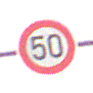
Verkehrszeichen: Geschwindigkeit50
Umgebung: Outdoor, Nature
Tageszeit: MorningAfternoon
Wetter: Overcast
Licht: Natural
Jahreszeit: NotSpecified
Kontrast: LowContrast